Interaction volume radius: 10 \u00c5
Interaction volume height: 15 \u00c5
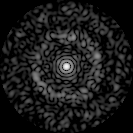
Disorder parameter: 0.8187